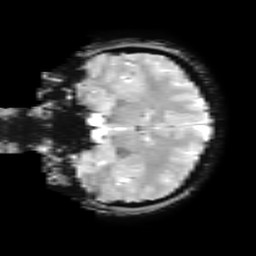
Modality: T2starw
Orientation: coronal
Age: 21
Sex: female
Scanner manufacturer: ge
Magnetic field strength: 3 T
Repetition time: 0.65 s
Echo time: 0.02 s